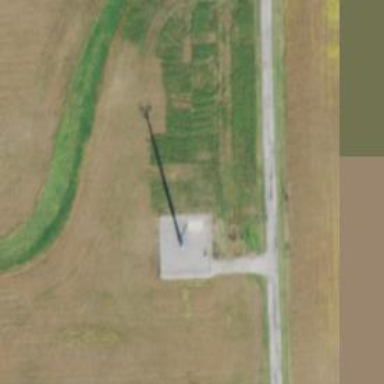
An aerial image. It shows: Mast structure.